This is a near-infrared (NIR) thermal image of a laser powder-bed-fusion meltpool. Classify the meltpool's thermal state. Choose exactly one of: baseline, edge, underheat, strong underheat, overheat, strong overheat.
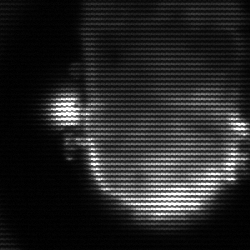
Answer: baseline